Aerial crown-view tile of a tropical tree (Barro Colorado Island, Panama), acquired 20250915:
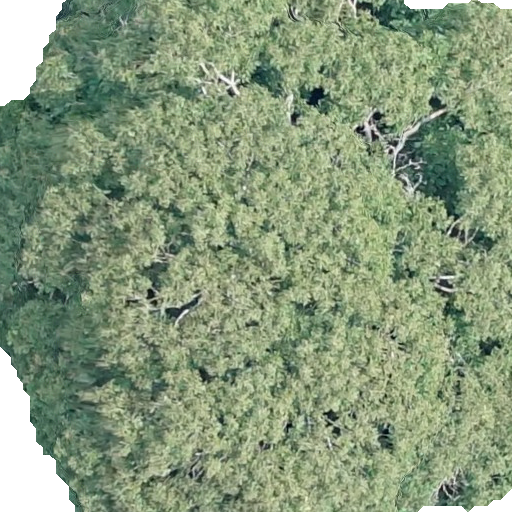
Species: Dipteryx oleifera
GBIF accepted scientific name: Dipteryx oleifera
Crown area: 491.053 m²